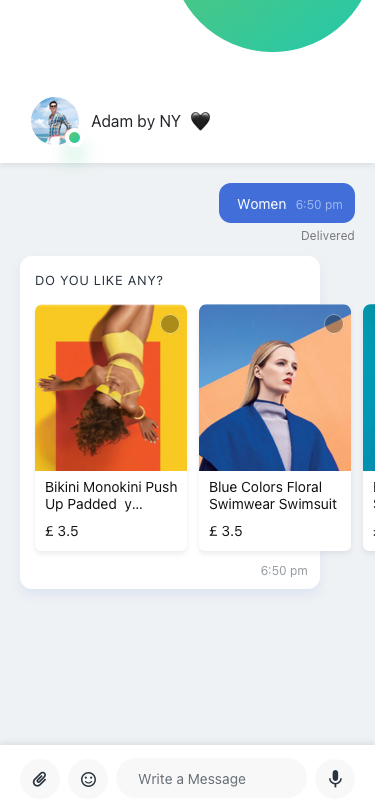
Text in this UI design:
Write a Message
Adam by NY  🖤
Delivered
6:50 pm
Women
6:50 pm
Bikini Monokini Push Up Padded  y…
£ 3.5
Blue Colors Floral Swimwear Swimsuit
£ 3.5
Blue Colors Floral Swimwear Swimsuit
£ 3.5
Do you like any?